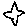
Label: star